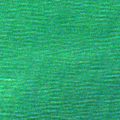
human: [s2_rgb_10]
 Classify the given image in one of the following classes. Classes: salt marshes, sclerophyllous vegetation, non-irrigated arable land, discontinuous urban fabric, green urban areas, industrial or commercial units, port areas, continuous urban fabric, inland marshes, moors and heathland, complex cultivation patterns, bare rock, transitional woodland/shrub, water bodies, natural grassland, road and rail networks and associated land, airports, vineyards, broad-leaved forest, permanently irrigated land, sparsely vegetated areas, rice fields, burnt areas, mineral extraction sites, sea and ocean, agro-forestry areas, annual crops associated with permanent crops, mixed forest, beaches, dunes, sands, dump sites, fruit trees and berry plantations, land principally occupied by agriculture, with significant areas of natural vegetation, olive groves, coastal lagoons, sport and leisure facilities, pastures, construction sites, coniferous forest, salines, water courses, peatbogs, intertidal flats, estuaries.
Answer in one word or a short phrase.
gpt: sea and ocean